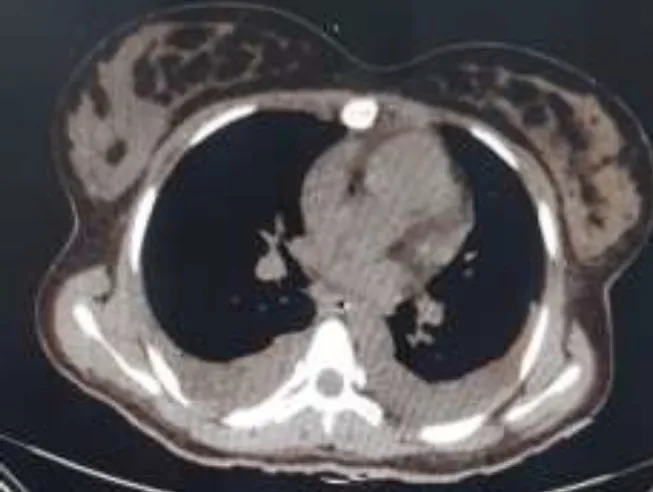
Chest cuts of abdominal CT scan revealed no findings suggestive for covid-19 pneumonia.
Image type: radiology (ct)